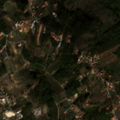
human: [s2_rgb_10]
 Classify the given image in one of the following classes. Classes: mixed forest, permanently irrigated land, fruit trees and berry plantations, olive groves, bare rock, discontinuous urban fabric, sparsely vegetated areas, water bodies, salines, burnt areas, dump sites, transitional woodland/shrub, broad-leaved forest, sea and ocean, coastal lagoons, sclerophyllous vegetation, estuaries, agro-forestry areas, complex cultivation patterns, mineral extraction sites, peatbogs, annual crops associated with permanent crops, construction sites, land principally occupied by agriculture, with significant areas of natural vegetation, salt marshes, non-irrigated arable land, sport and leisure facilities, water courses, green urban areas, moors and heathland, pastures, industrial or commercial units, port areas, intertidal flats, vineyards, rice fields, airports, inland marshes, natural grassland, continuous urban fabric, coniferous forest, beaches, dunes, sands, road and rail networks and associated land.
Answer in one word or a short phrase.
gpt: discontinuous urban fabric, olive groves, annual crops associated with permanent crops, land principally occupied by agriculture, with significant areas of natural vegetation, coniferous forest